Question: I want to simulate people and each for amount of time, currently I have that the value of for each person at is . How can I write this, so instead of having zeros at the first time period, I have a random number that is chosen from a distribution with the other values remaining equal?
'''
N = 100
T = 70
p[N,T]
p[:,0] = 0.0
'''

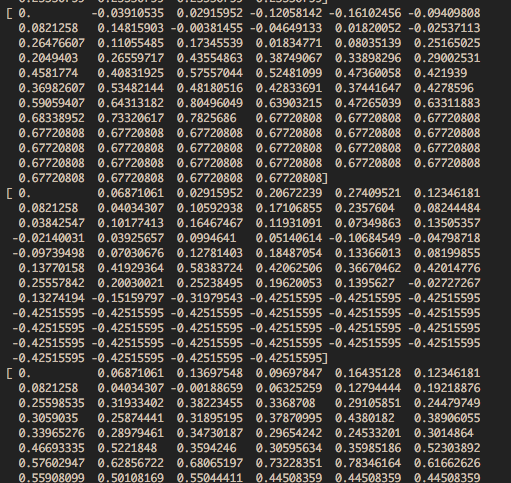
Answer: If you need to change the 1st value of the 2D array from a value taken from an early defined array you can follow this way. I have added an example for your reference.
'''
p = [[0, 1, 1, 1, 1, 1], [0, 2, 2, 3, 3, 3], [0, 2, 3, 3, 3, 4]]
array = [0.6, 0.5, 0.9]
for i in range(len(p)):
if p[i][0] == 0:
p[i][0] = array[i] # use random() if you want to replace with a random number
print(p)
'''
output: [[0.6, 1, 1, 1, 1, 1], [0.5, 2, 2, 3, 3, 3], [0.9, 2, 3, 3, 3, 4]]